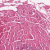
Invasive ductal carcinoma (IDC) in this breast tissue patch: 0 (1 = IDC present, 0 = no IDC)